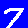
Digit: 7